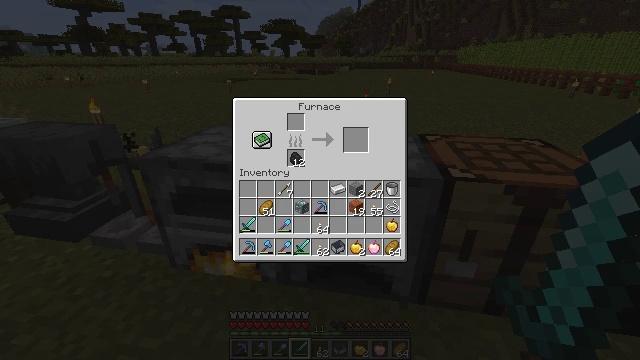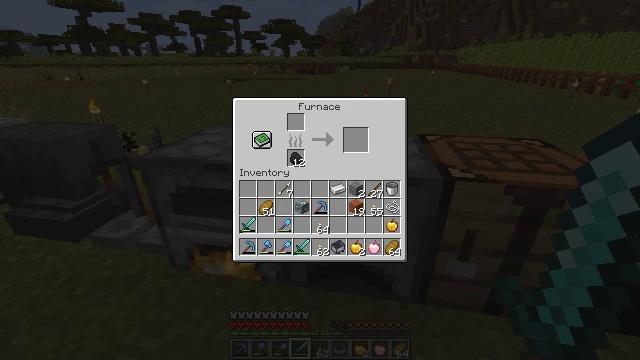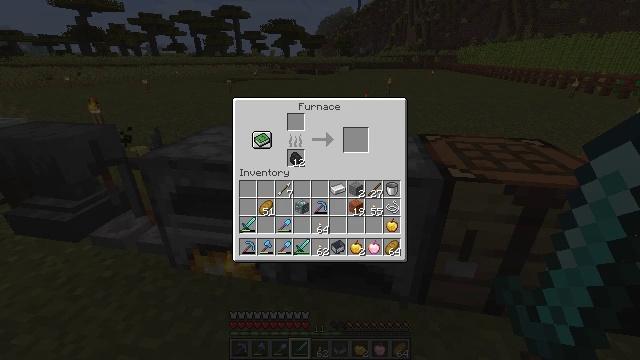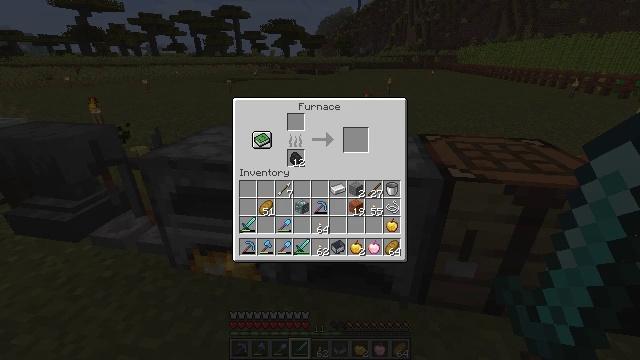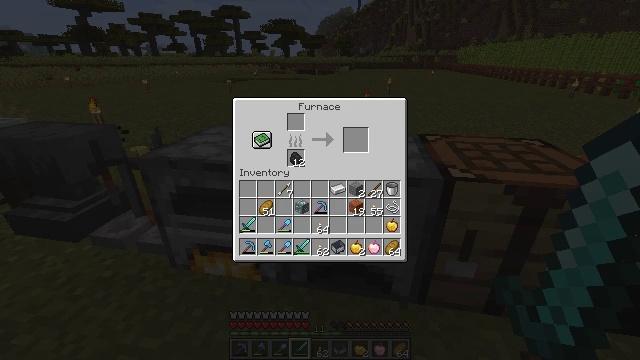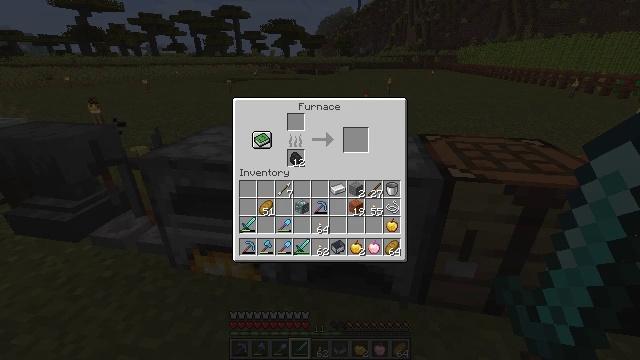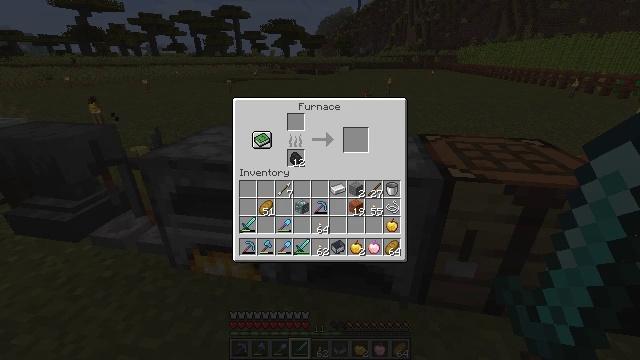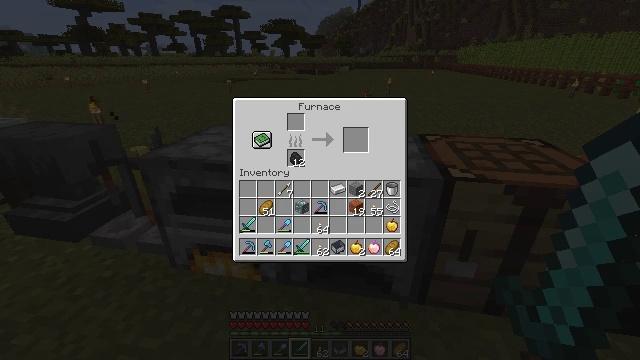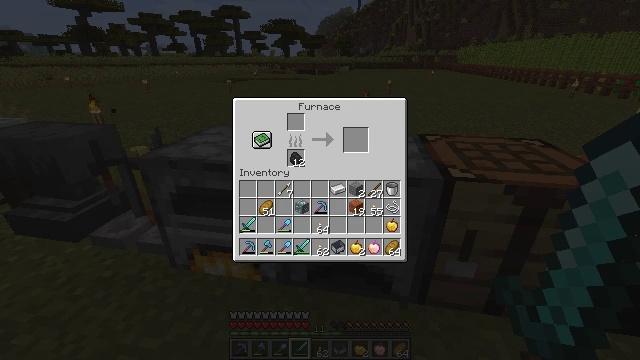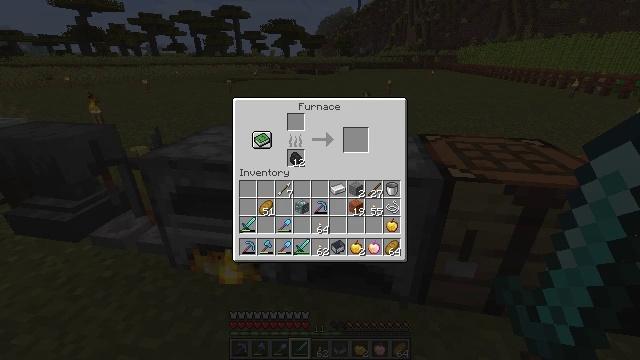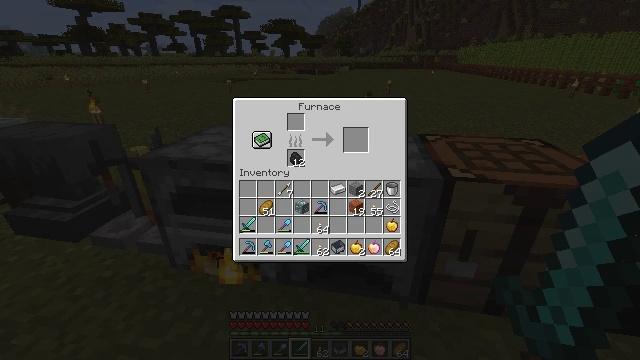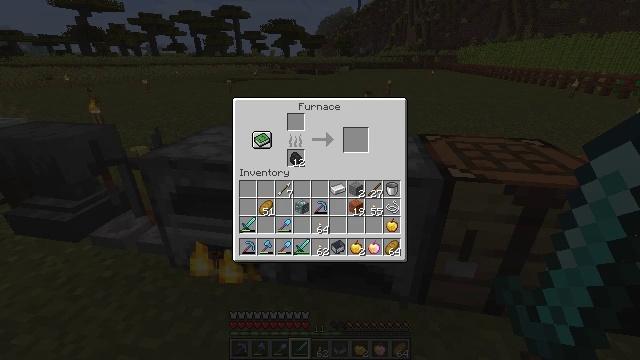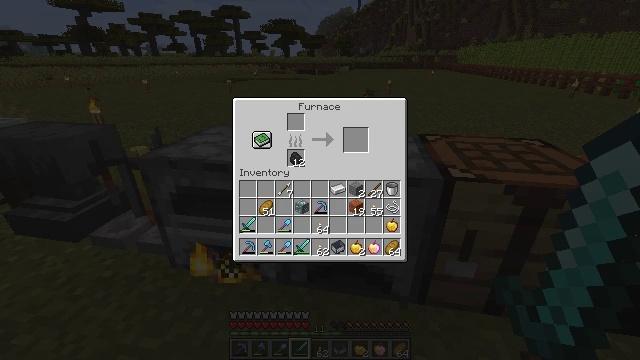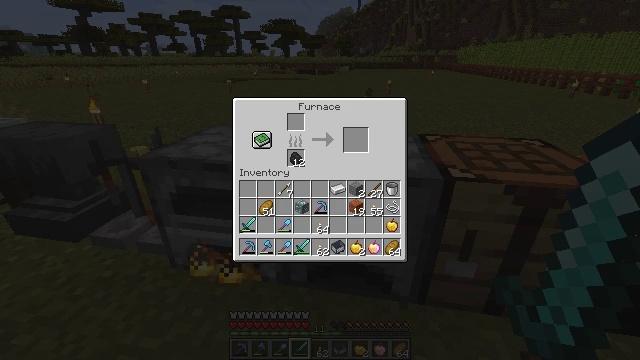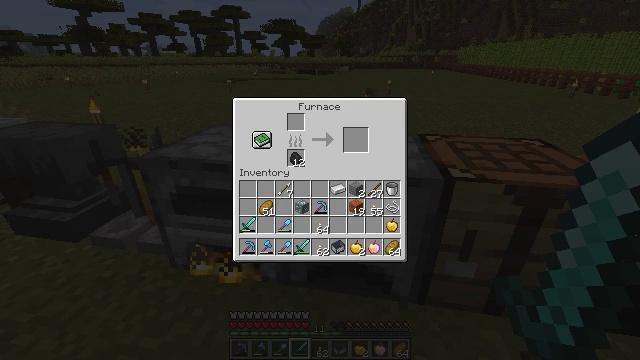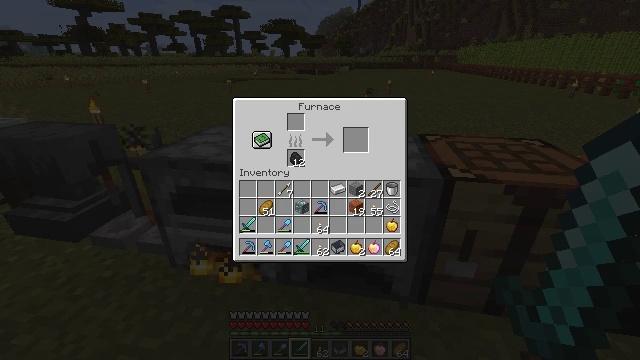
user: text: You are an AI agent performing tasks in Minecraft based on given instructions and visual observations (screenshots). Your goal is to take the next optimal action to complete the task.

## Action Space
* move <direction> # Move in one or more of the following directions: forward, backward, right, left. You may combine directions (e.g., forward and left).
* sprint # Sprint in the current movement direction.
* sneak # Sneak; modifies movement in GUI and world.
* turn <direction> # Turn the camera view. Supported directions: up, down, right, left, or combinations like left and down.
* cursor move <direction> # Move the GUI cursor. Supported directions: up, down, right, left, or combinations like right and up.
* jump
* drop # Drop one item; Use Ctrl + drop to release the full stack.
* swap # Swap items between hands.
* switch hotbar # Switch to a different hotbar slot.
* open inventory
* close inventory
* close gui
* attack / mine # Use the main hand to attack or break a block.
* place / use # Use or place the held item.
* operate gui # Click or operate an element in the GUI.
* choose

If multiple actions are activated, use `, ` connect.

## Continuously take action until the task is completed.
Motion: motion action
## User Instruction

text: Create a diamond by combining the right materials.
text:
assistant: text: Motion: no_op
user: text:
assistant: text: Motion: no_op
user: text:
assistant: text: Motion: no_op
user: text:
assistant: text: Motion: no_op
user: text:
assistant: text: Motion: no_op
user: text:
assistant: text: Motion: no_op
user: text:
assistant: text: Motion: no_op
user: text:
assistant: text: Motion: no_op
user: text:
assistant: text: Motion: no_op
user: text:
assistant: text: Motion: no_op
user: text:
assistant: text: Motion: cursor move left and down
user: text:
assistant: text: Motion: cursor move left and down
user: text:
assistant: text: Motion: no_op
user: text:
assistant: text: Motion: no_op
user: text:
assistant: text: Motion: no_op
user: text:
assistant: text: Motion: no_op
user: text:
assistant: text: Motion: no_op
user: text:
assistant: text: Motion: no_op
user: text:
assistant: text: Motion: no_op
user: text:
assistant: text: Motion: no_op
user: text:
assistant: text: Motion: no_op
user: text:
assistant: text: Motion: no_op
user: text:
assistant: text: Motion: no_op
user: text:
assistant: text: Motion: no_op
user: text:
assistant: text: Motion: no_op
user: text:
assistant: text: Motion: no_op
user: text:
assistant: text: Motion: no_op
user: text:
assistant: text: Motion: no_op
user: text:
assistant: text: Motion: no_op
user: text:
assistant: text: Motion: no_op